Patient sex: M
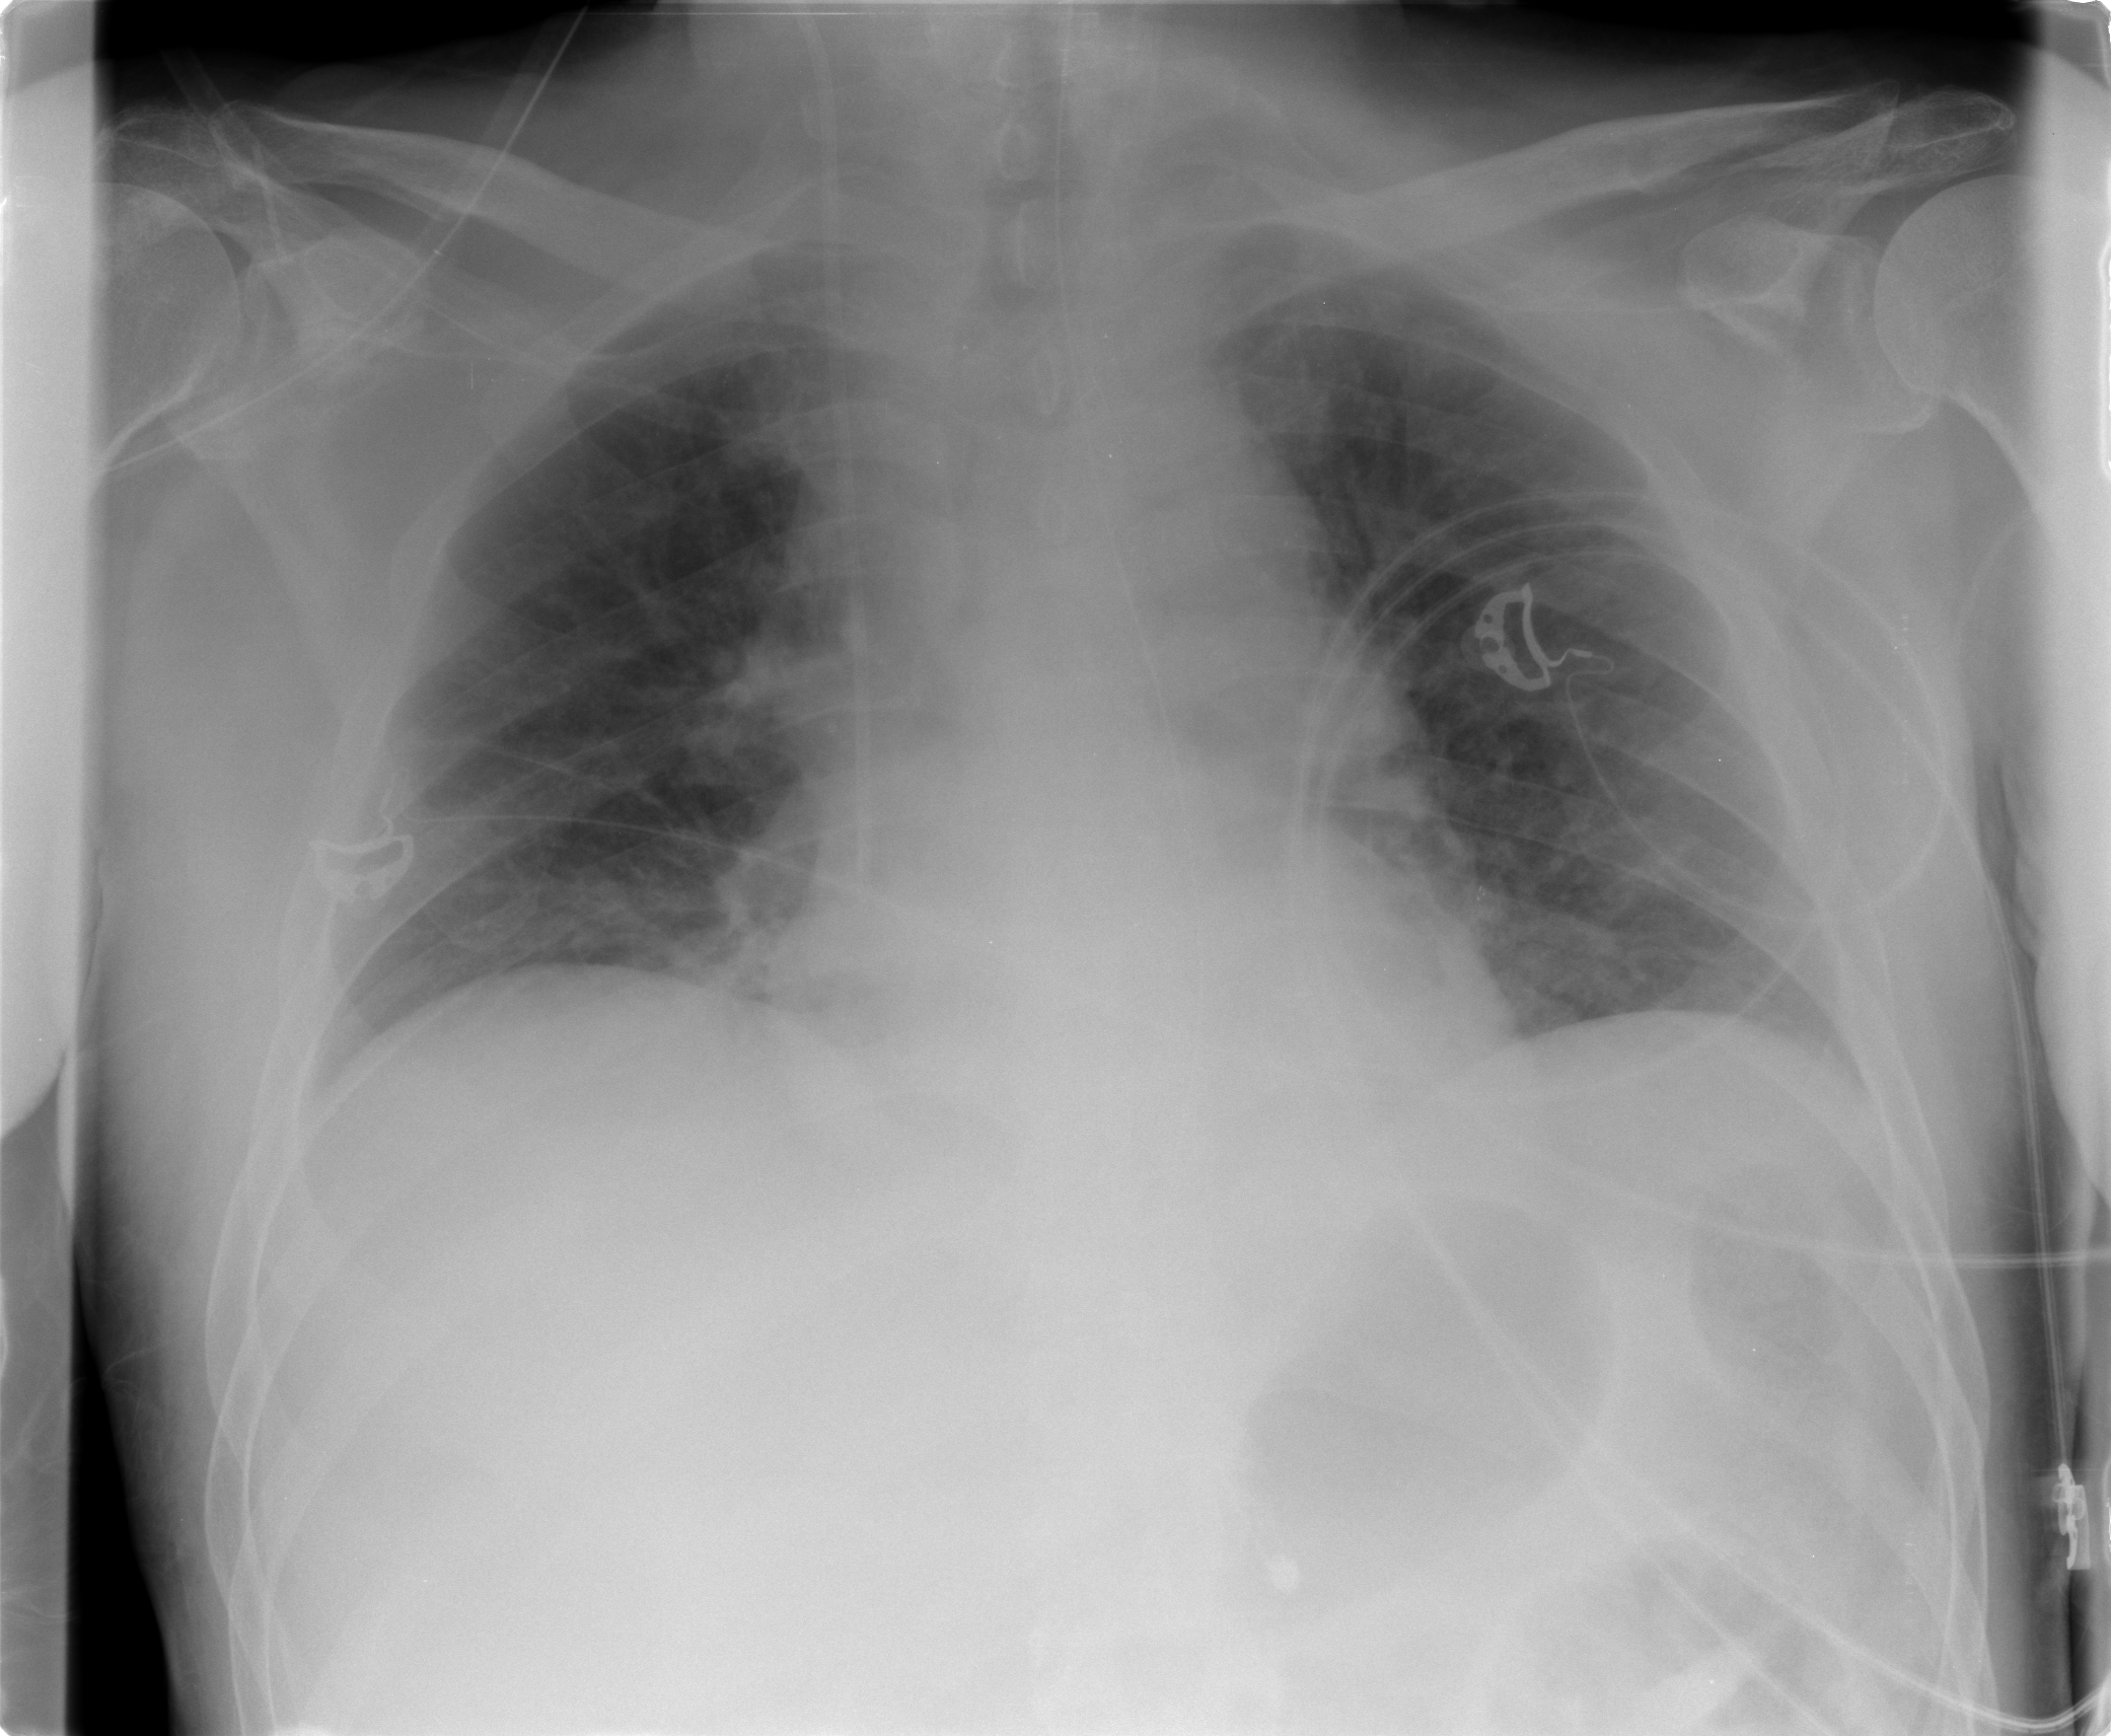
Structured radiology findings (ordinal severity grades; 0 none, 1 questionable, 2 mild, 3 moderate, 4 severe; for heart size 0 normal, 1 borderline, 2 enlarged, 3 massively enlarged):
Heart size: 0
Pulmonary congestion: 2
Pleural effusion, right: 0
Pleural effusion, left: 0
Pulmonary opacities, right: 0
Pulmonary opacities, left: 0
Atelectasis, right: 0
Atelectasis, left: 0